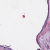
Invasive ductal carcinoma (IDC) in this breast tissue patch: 1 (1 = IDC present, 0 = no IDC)